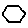
Label: hexagon